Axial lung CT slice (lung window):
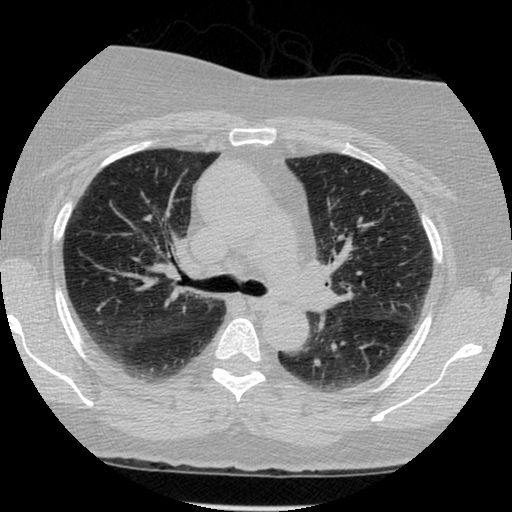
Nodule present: no